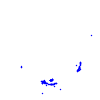
Particle: pion